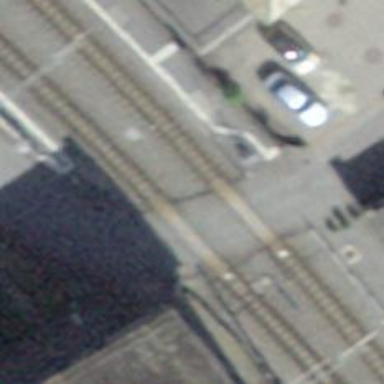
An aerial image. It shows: Level crossing with full barriers and lights.